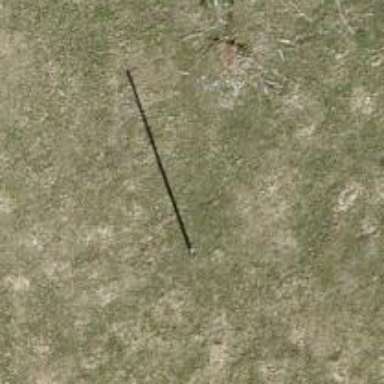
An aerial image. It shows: Power pole.